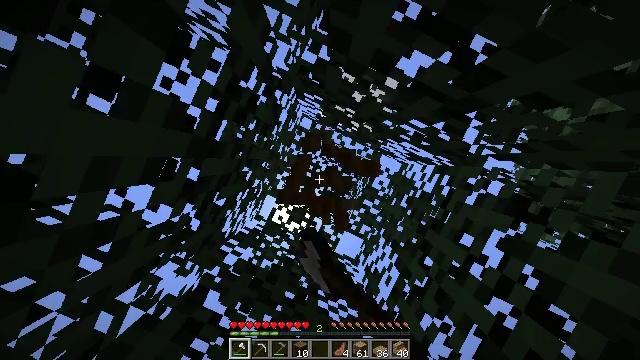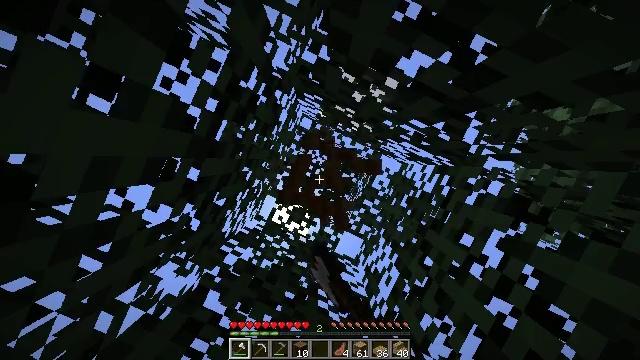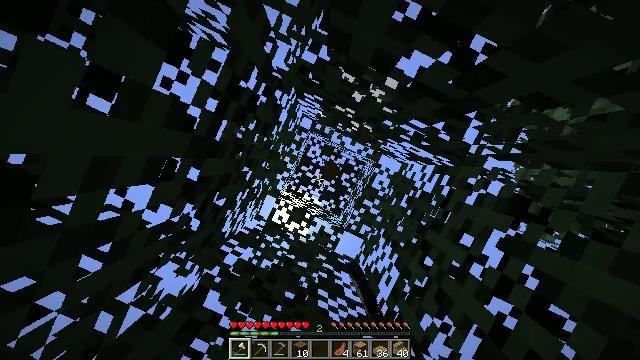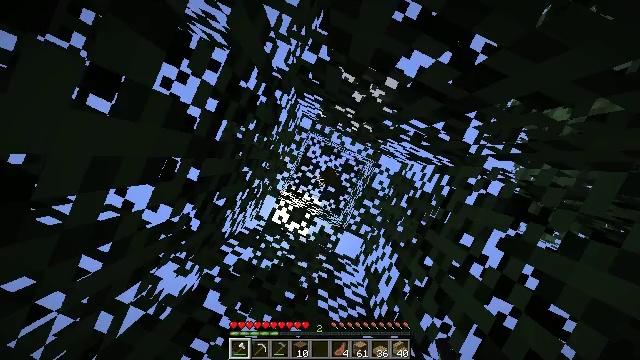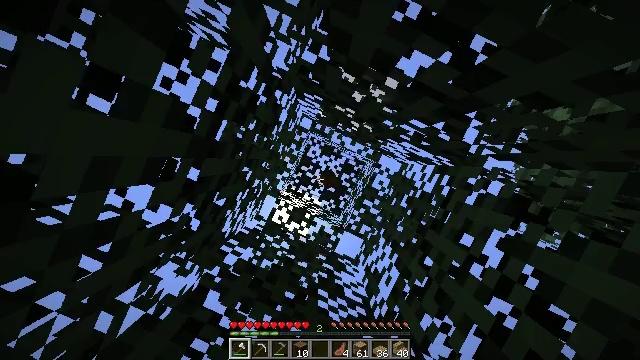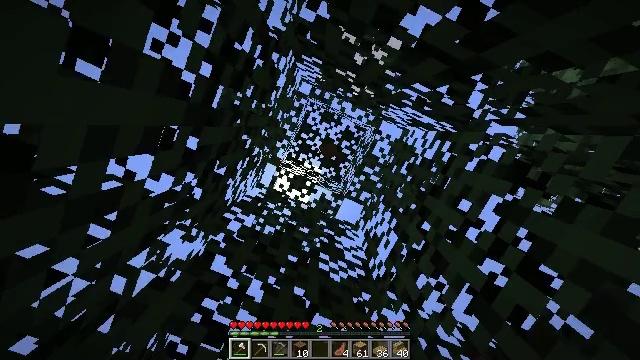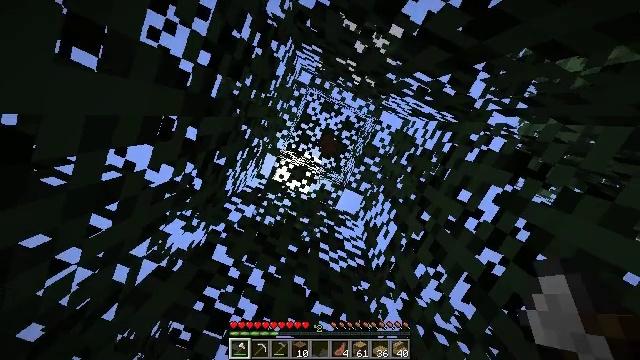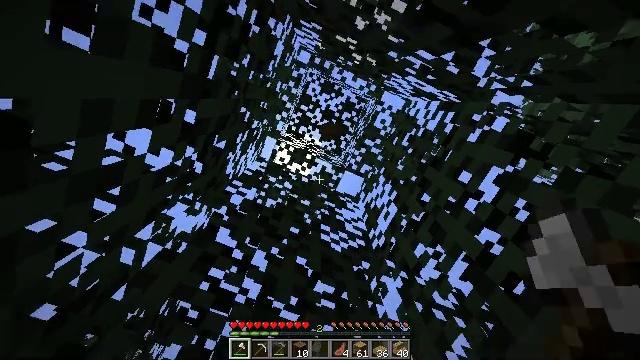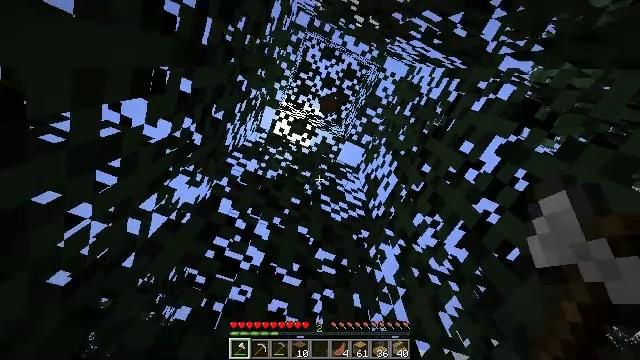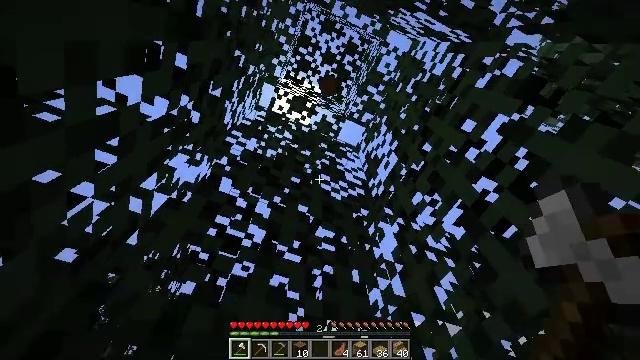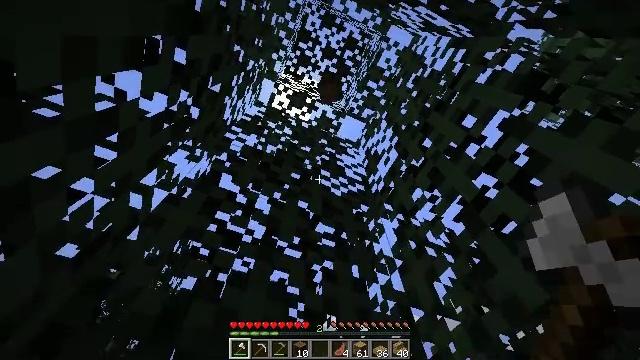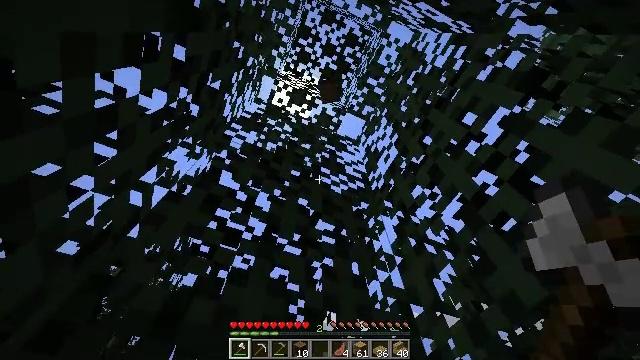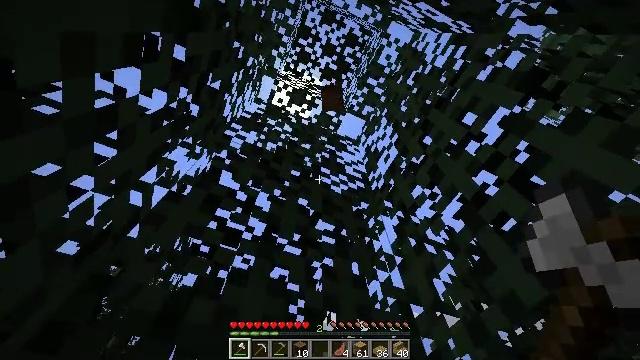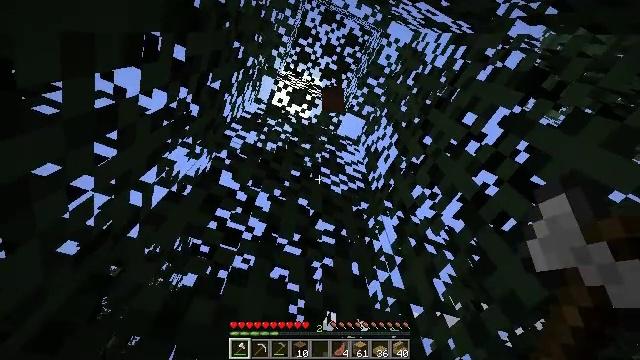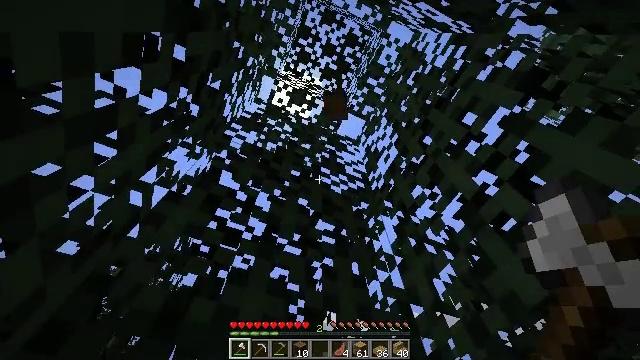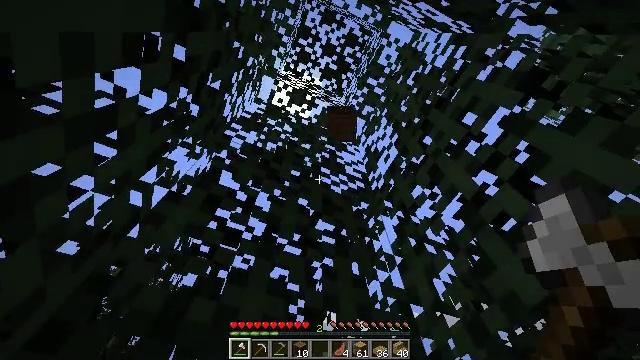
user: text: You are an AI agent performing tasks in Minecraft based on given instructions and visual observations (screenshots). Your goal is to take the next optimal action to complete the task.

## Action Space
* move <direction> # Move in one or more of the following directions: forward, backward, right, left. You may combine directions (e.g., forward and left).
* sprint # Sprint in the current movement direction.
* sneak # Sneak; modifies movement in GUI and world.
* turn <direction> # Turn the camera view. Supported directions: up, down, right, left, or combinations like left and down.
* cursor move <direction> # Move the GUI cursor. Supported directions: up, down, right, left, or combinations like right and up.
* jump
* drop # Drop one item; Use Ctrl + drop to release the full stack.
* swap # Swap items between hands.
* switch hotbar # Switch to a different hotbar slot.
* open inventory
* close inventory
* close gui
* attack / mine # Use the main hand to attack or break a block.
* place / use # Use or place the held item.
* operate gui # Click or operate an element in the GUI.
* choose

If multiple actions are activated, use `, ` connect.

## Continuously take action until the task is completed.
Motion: motion action
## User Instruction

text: Break the spruce leaves to clear the area.
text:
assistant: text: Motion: no_op
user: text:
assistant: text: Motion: no_op
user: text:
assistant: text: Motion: no_op
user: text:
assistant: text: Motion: no_op
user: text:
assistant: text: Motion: turn down
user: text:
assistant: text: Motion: turn down
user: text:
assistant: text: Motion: turn down
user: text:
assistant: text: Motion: turn down
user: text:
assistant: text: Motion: turn down
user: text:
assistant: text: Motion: no_op
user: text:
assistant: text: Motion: no_op
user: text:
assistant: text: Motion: no_op
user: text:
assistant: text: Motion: no_op
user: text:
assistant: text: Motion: no_op
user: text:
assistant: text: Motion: no_op
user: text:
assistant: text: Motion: turn down
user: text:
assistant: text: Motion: turn down
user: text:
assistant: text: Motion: turn right and down
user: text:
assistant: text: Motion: turn right and down
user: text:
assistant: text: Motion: turn right and down
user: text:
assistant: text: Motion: turn down
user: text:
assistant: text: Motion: no_op
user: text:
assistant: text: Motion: move forward, turn down
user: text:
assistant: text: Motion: move forward
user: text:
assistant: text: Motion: move forward, sprint
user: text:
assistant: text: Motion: move forward, sprint
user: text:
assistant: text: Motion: move forward and move right, sprint
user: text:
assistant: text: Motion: move forward and move right, sprint, turn up
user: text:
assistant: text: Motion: move forward and move right, sprint, turn up
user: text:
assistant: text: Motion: move forward and move right, sprint, turn up